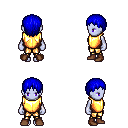
a pixel art fantasy rpg character, female body template, dark elf, purple skin, gold chest armor, gold greaves, blue plain hairstyle, brown shoes, four views (front, back, left, right), 2x2 character sprite sheet, small pixel art, hard edges, no anti-aliasing